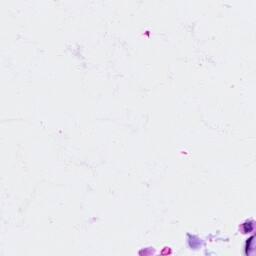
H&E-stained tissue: Ovarian